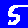
Digit: 5